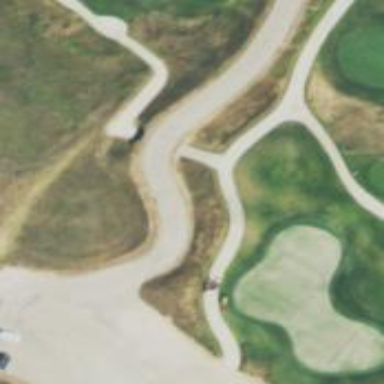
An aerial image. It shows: Pathway for golfing.